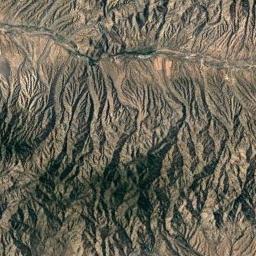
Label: mountain